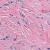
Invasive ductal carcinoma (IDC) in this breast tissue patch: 1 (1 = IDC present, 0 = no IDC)